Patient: sex F, age 73
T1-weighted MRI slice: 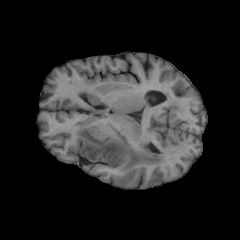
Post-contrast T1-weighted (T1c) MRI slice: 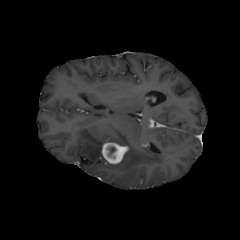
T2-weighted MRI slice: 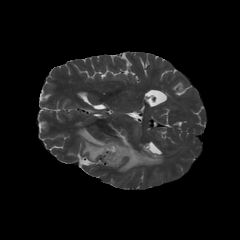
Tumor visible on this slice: yes
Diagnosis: Glioblastoma, IDH-wildtype
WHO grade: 4